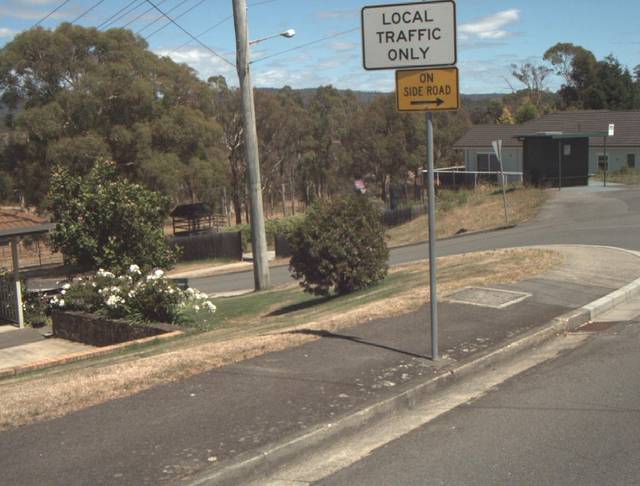
Region: Australia
Coordinates: -41.456, 147.123